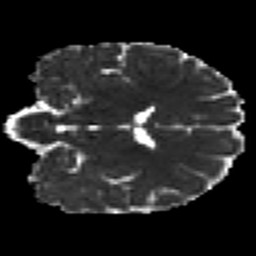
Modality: MD
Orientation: coronal
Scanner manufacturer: siemens
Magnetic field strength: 3 T
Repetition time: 7.8 s
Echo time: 0.09 s